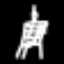
Label: The Eiffel Tower